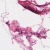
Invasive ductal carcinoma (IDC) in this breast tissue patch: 0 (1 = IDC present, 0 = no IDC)